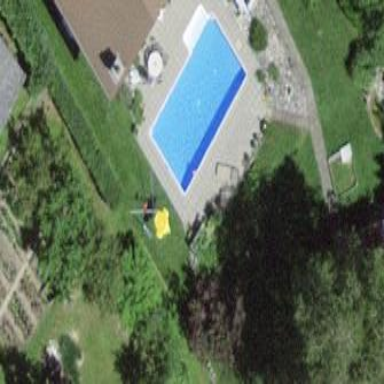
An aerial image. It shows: Swimming pool located in leisure land.